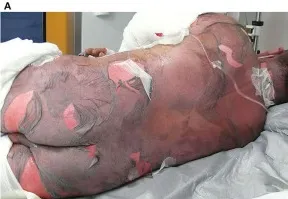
Evolution of the severe skin reaction on the back and buttocks. Extensive epidermal detachment: large areas of detachable skin without marked erythema or exanthema (10 July 2017).
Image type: medical_photograph (skin_photograph)